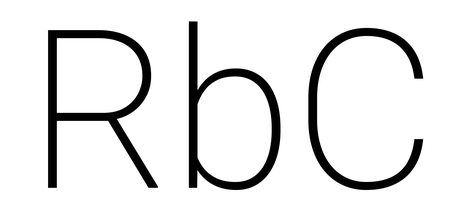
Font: Roboto_ExtraLight